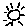
Label: sun